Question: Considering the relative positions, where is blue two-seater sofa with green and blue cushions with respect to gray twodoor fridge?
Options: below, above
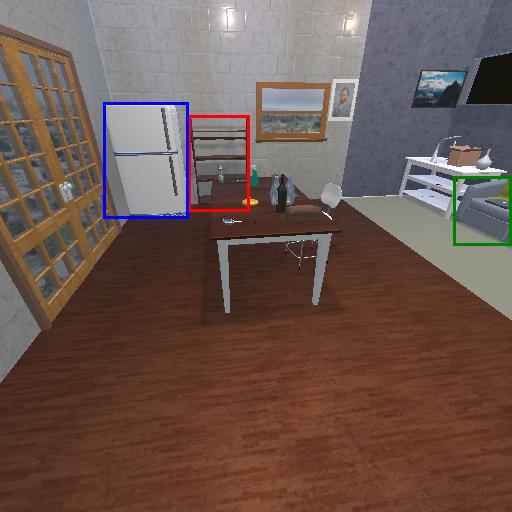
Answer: below